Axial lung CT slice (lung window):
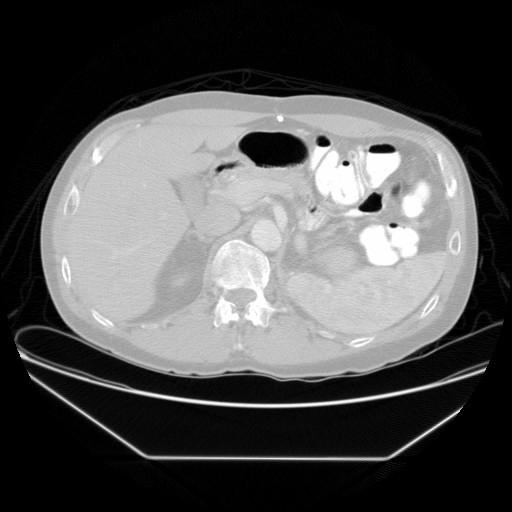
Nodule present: no